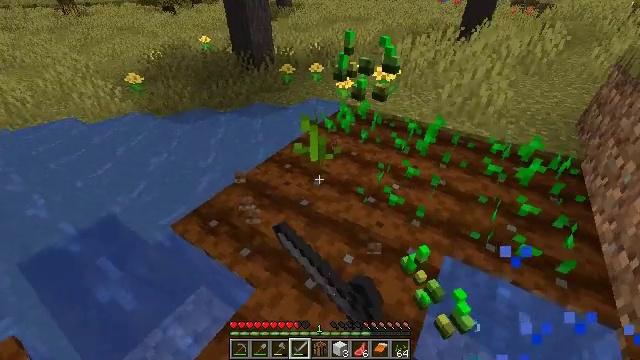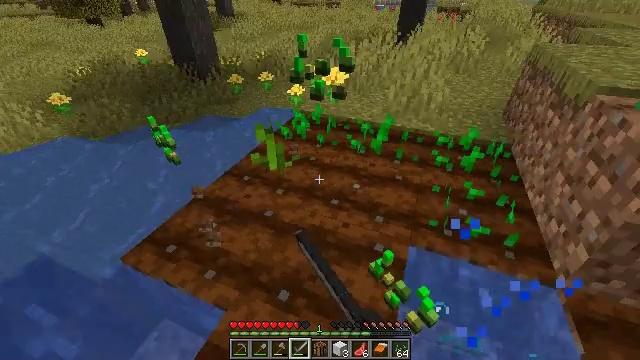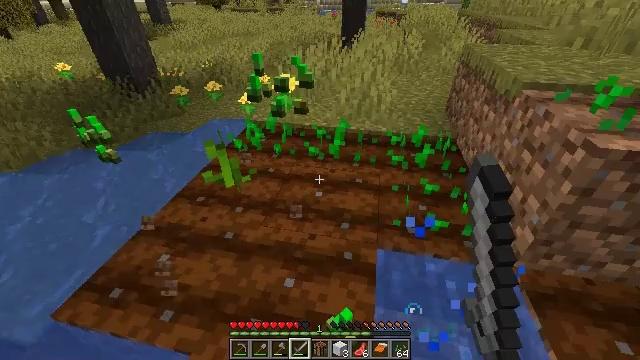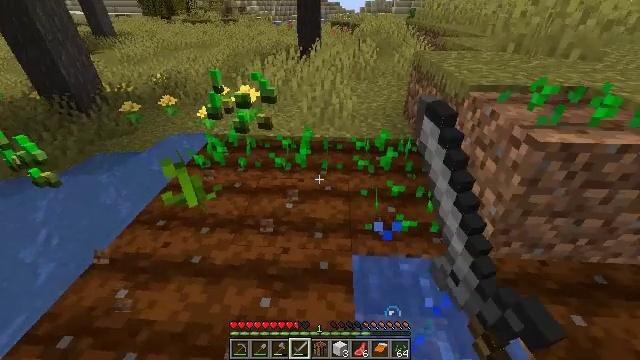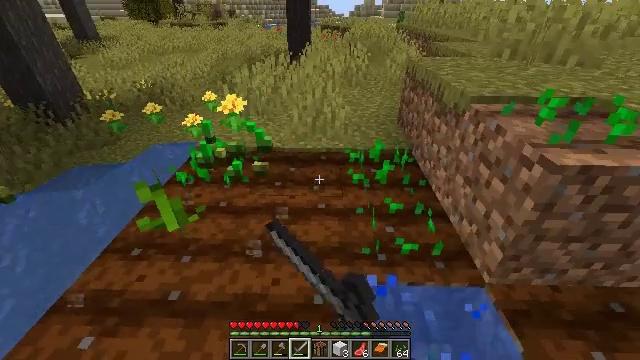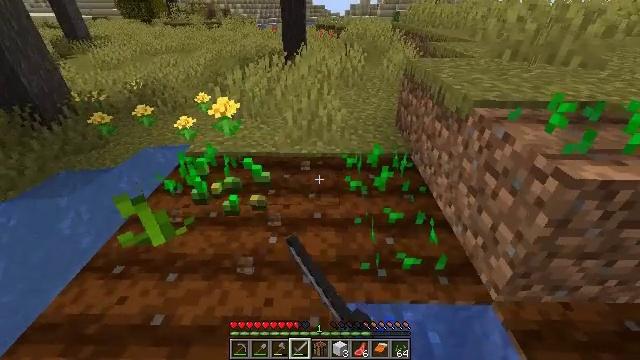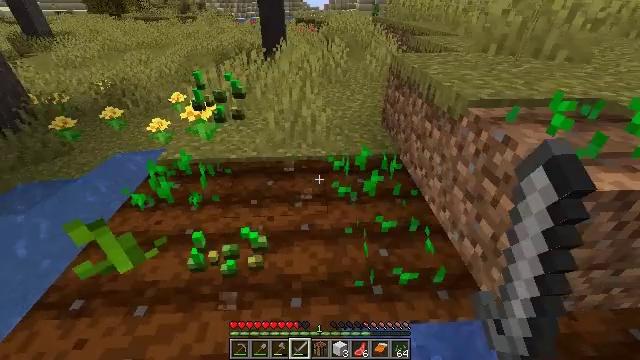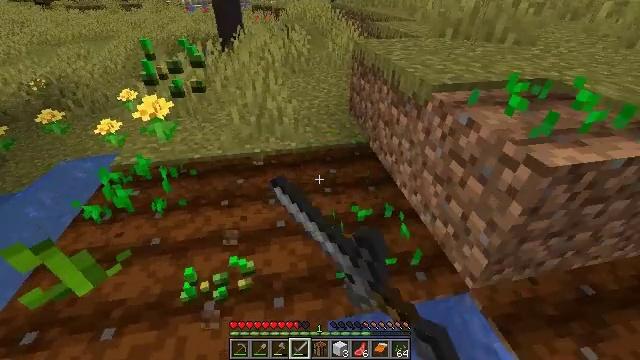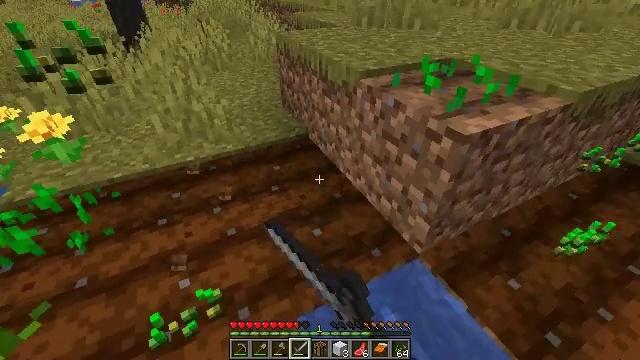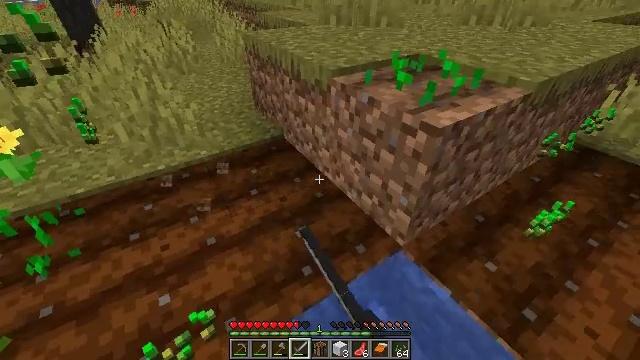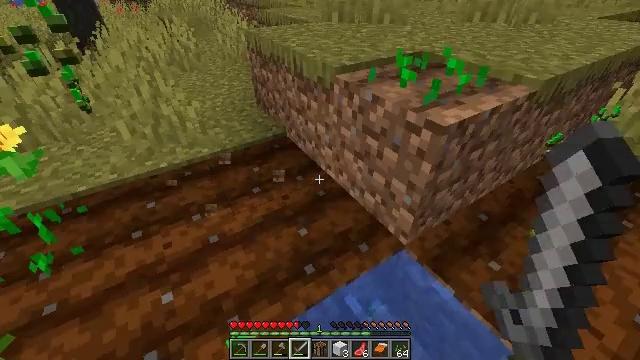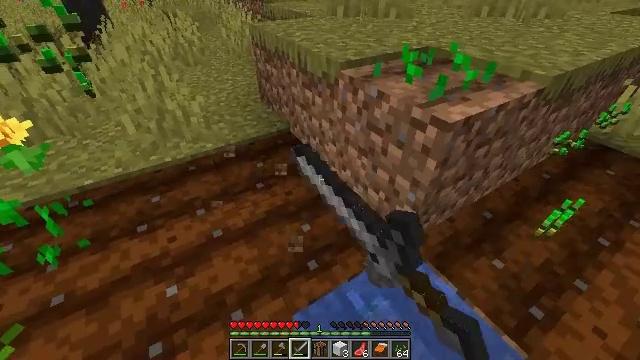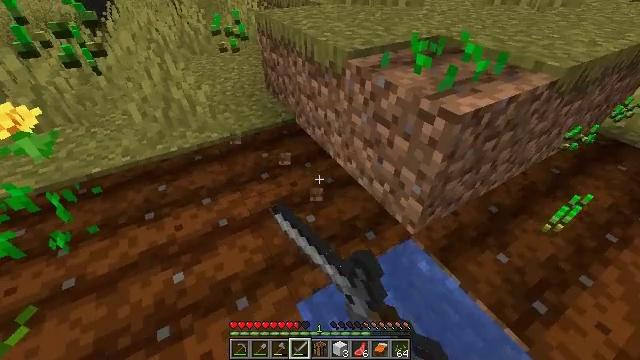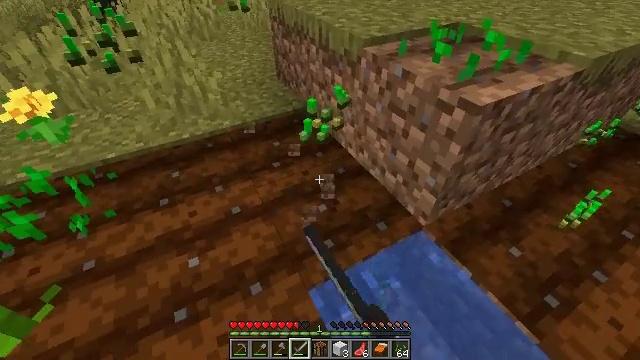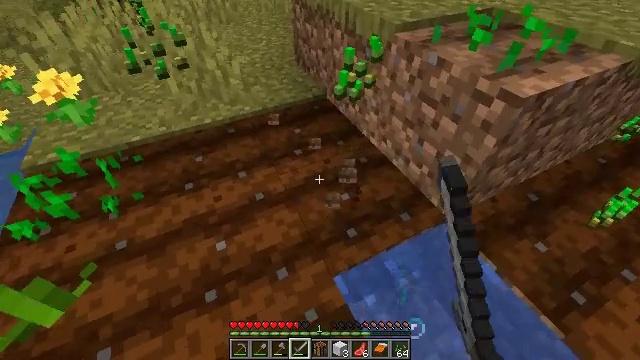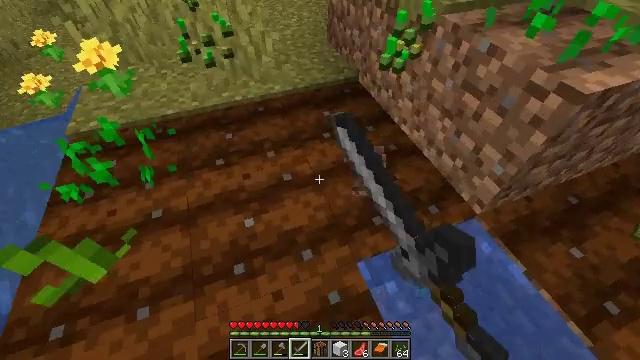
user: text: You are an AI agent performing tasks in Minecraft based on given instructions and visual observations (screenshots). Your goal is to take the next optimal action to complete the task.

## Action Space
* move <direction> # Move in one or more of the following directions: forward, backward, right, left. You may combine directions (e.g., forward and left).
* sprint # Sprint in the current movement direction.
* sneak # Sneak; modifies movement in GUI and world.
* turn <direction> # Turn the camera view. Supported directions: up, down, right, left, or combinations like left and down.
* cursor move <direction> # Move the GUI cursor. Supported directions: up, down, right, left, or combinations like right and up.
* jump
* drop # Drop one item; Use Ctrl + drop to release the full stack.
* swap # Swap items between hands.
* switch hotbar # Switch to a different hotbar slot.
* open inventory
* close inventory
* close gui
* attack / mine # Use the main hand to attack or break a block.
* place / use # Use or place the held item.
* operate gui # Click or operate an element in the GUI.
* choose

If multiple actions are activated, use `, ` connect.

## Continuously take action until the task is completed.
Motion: motion action
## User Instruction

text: Gather wheat by left-clicking on it.
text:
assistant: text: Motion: turn right and up, attack / mine
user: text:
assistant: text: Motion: move forward, turn right, attack / mine
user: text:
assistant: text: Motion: move forward, turn right and up, attack / mine
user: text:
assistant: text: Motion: move forward, turn right, attack / mine
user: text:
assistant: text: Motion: move forward, attack / mine
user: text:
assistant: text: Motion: turn right and down, attack / mine
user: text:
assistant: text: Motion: turn right and down, attack / mine
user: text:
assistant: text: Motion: turn right and down, attack / mine
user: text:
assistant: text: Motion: turn right, attack / mine
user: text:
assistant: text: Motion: attack / mine
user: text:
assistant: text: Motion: attack / mine
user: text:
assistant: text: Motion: turn left and down, attack / mine
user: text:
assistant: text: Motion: move left, turn left and down, attack / mine
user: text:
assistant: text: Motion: move left, turn left and down, attack / mine
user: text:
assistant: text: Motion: move left, turn left and down, attack / mine
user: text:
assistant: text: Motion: move left, turn left and up, attack / mine
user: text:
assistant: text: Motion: turn left, attack / mine
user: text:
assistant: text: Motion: turn left and up, attack / mine
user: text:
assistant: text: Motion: turn left and up, attack / mine
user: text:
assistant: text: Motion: attack / mine
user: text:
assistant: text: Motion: attack / mine
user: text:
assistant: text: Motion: turn down, attack / mine
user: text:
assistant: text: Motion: turn left and down, attack / mine
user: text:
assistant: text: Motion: turn left and down, attack / mine
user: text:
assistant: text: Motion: turn left and down, attack / mine
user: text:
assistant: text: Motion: turn up, attack / mine
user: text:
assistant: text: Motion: turn right and up, attack / mine
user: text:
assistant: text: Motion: turn right and up, attack / mine
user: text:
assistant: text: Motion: turn right and up, attack / mine
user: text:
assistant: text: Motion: move forward, turn right and up, attack / mine